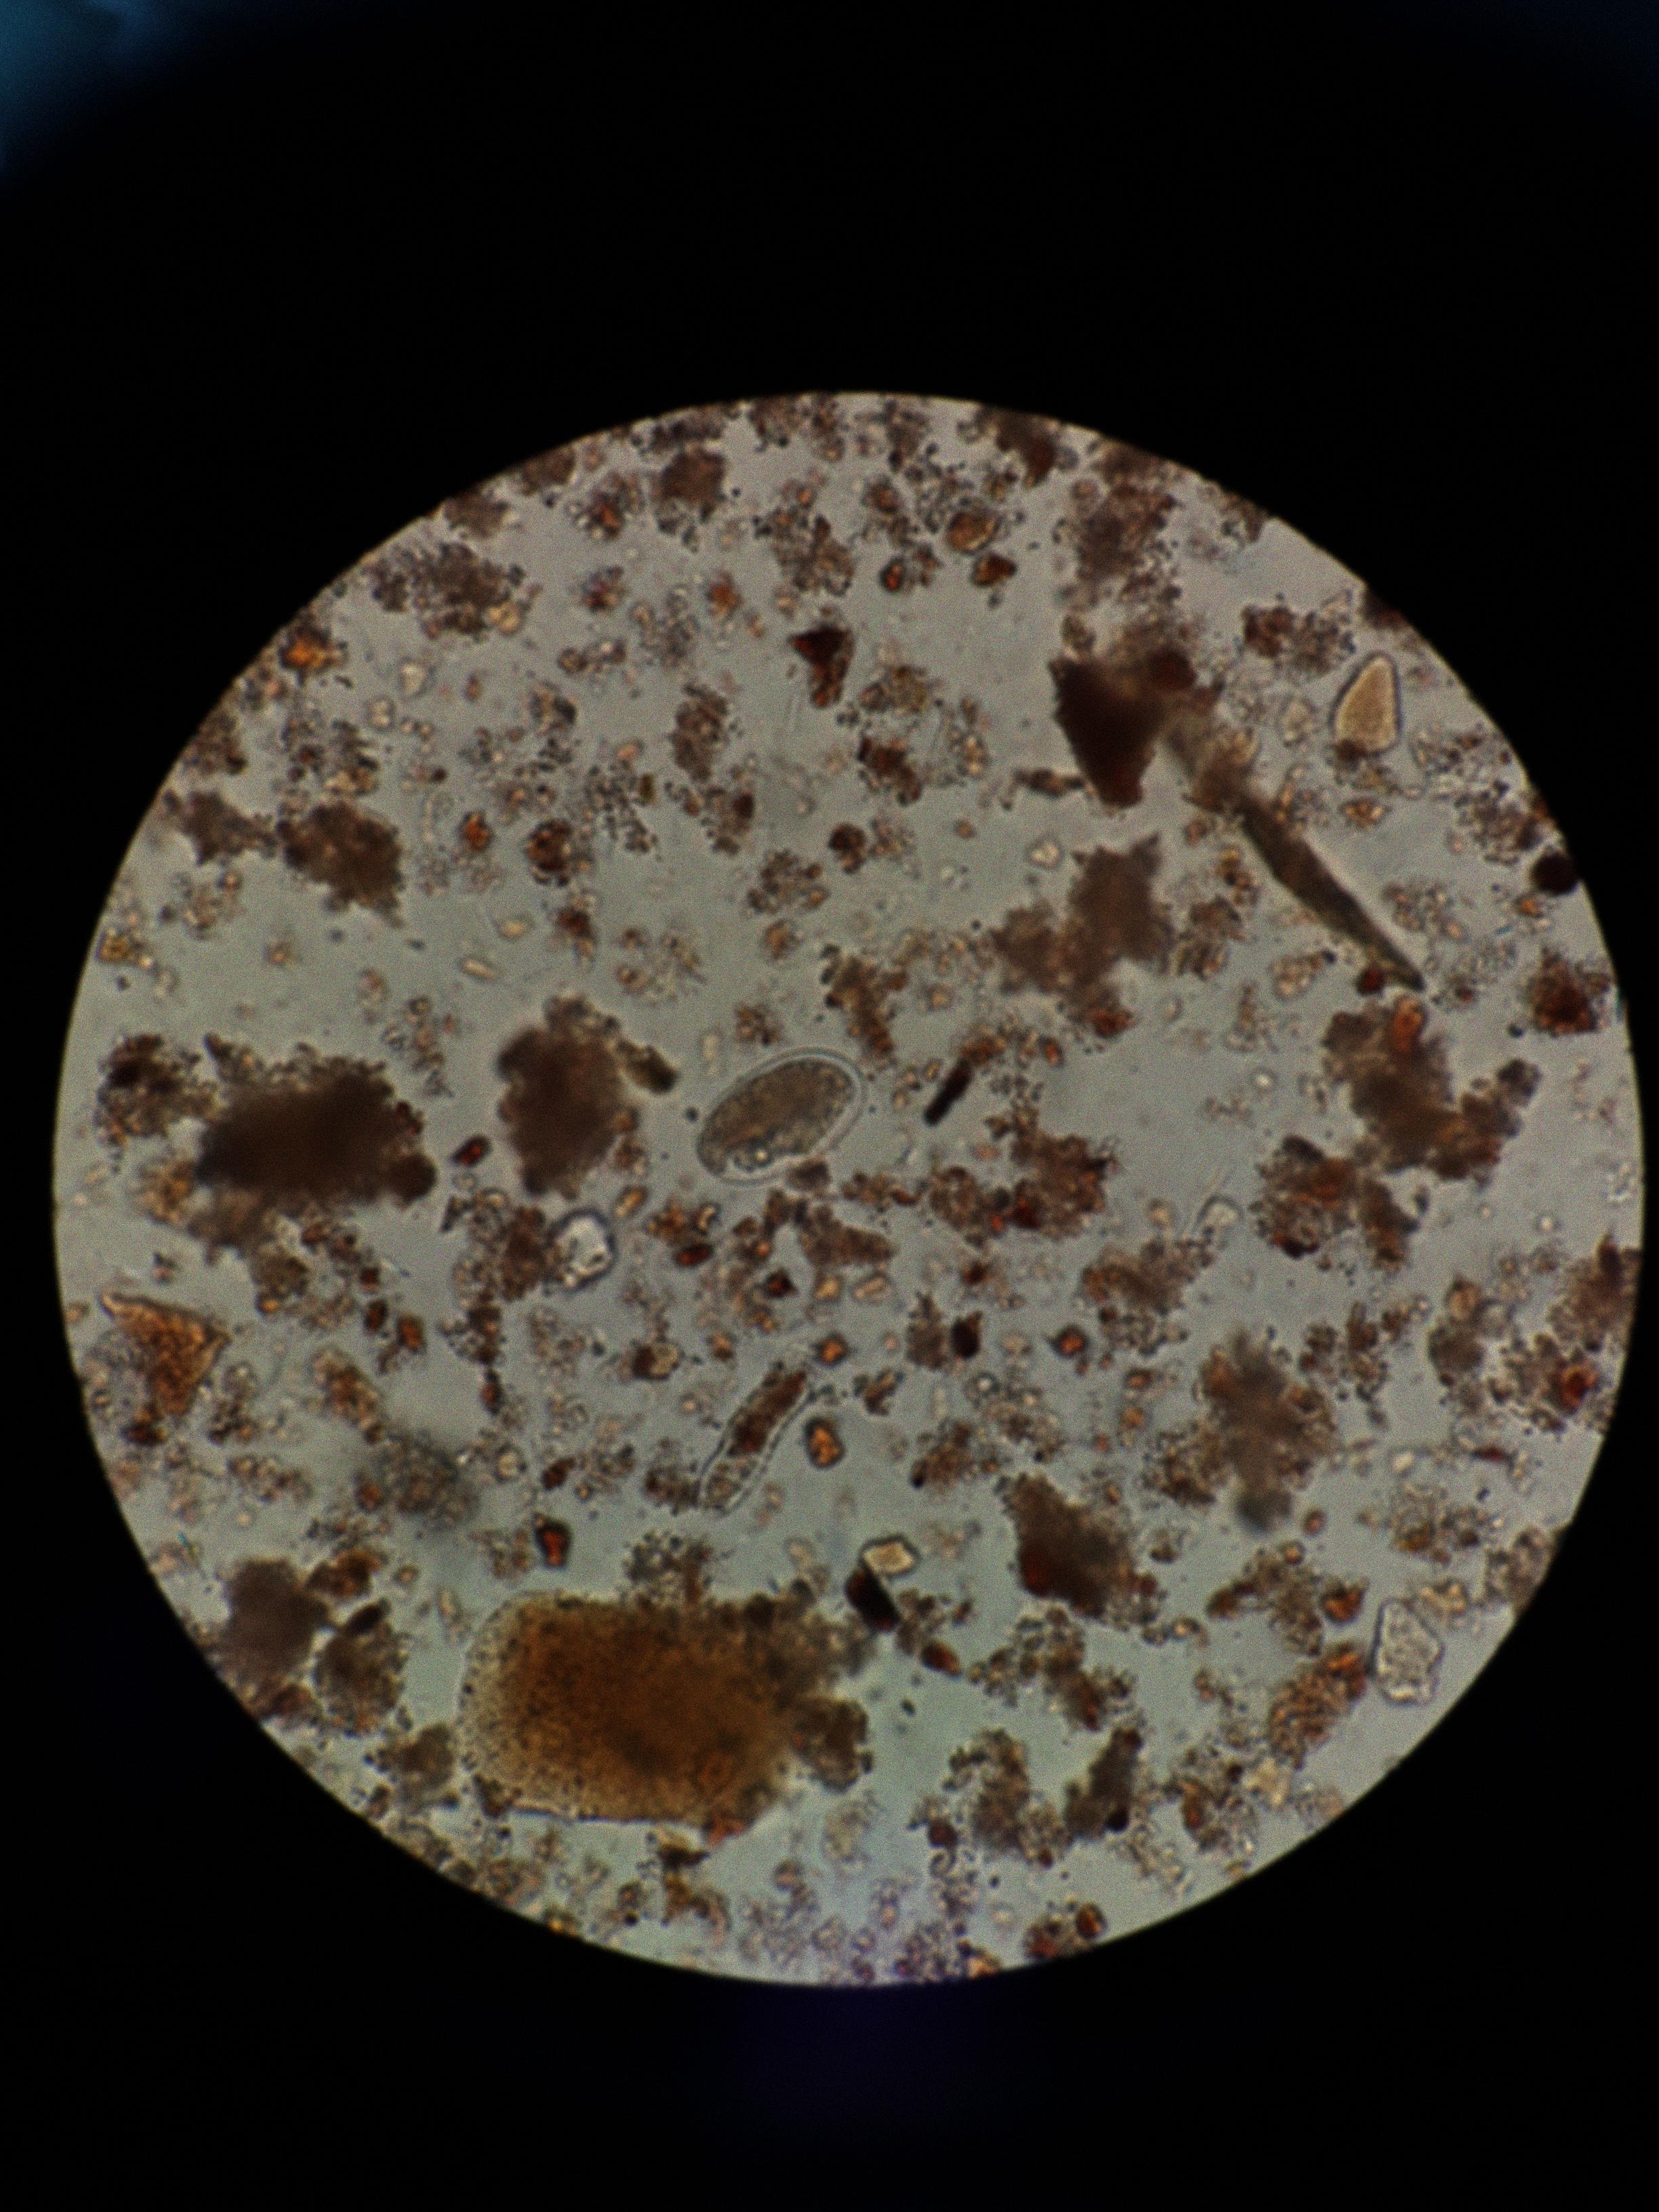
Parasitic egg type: Hookworm egg